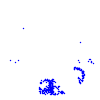
Particle: electron